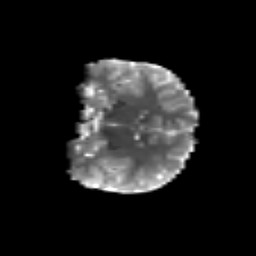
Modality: T2w
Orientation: coronal
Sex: male
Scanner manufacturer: siemens
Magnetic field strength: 3 T
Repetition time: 5 s
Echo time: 0.071 s